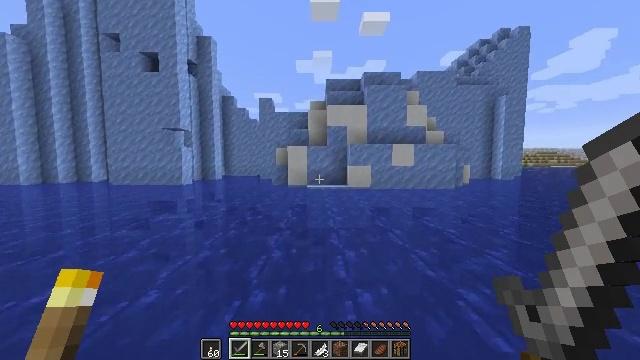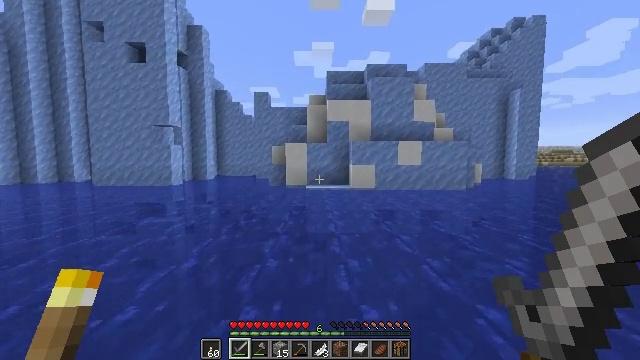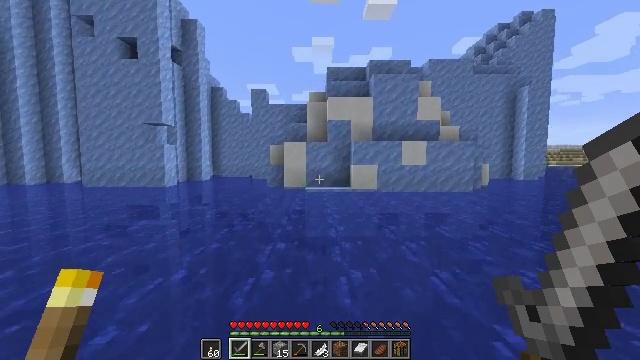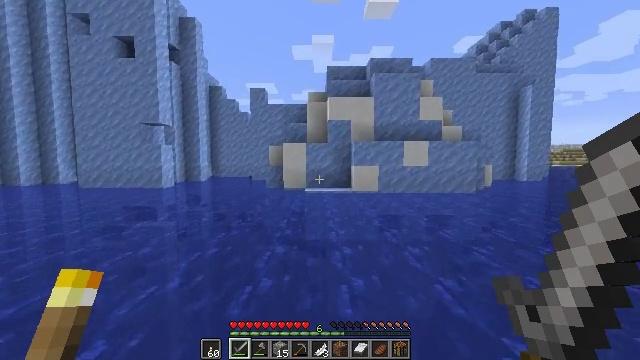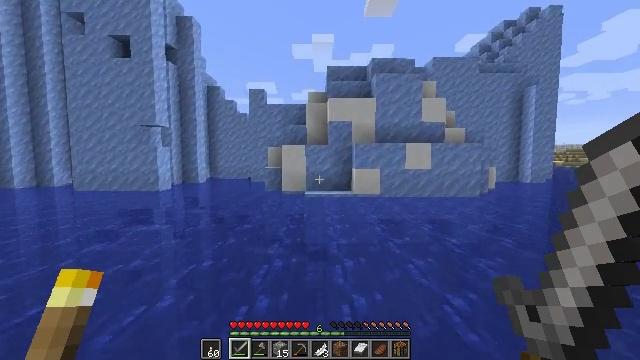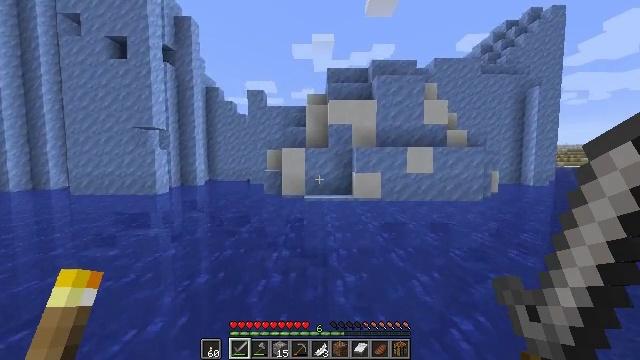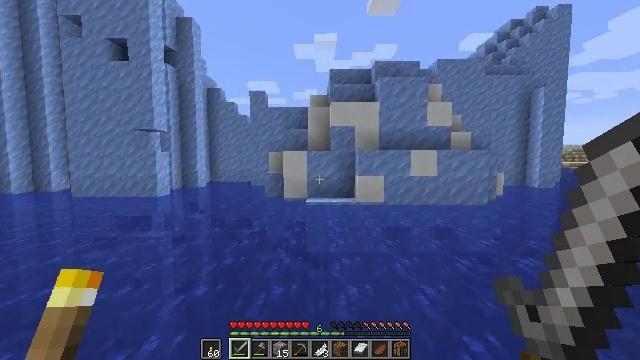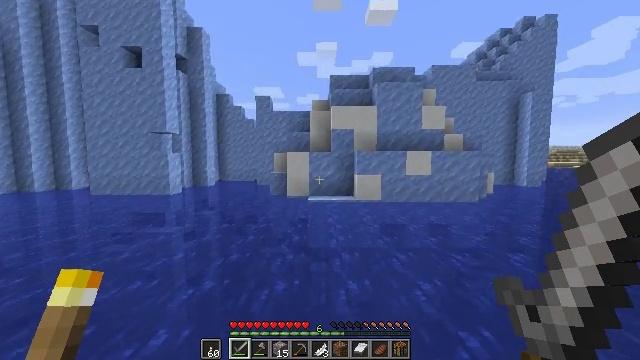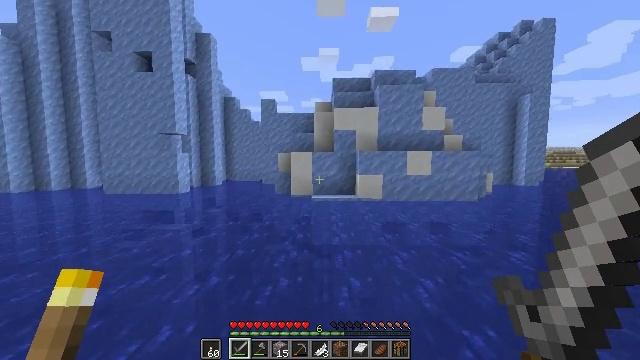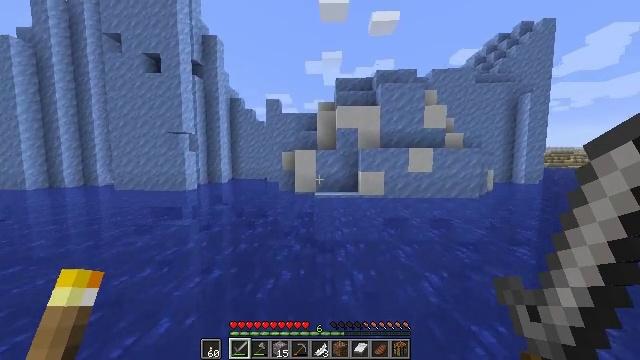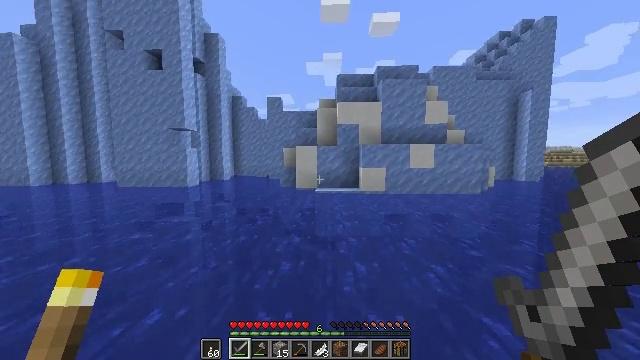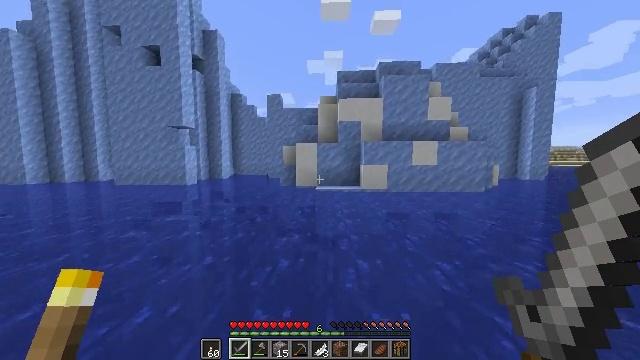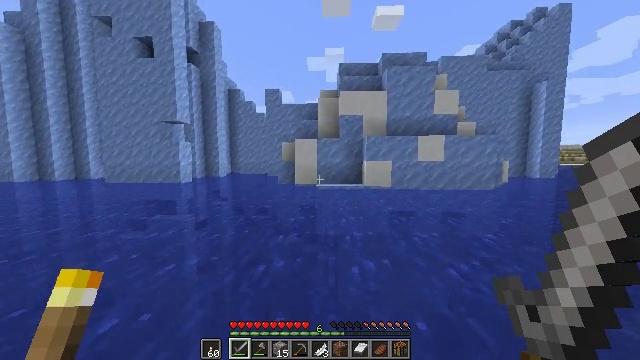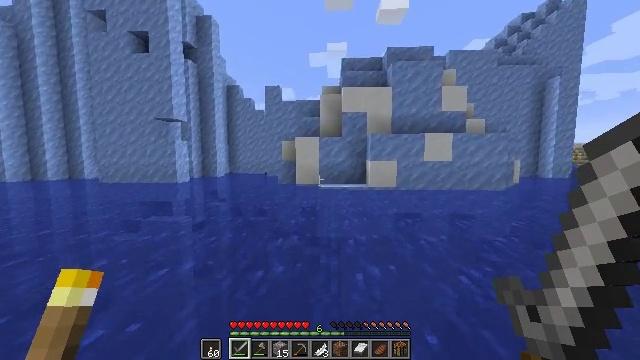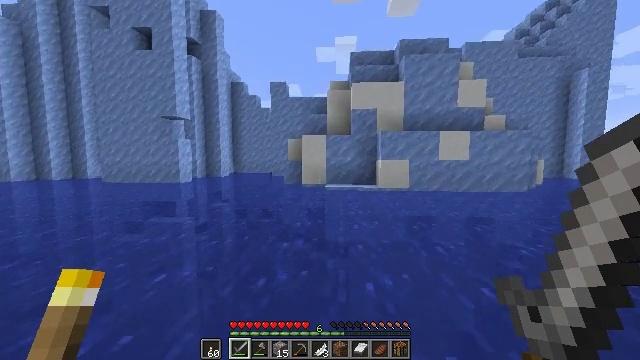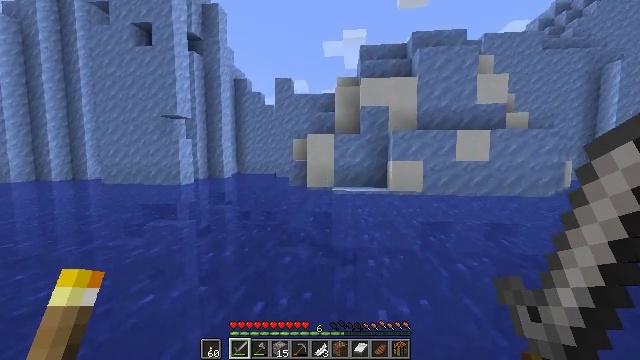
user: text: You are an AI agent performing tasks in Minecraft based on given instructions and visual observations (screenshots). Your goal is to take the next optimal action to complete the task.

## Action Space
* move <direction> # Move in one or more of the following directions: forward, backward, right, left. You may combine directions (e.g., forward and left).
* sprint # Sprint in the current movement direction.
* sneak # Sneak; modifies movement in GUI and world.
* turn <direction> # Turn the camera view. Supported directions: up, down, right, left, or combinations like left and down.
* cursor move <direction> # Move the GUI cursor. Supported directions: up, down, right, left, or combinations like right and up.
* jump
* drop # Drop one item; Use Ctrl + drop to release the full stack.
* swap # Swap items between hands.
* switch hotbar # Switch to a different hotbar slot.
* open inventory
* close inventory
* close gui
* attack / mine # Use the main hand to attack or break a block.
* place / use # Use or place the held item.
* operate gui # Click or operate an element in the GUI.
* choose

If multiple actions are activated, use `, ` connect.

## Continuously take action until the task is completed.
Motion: motion action
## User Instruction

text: Harvest packed ice from cold regions.
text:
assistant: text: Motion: move forward, sprint, jump
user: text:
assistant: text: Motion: move forward, sprint, jump
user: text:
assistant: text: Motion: move forward, sprint, jump
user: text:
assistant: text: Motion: move forward, sprint, jump
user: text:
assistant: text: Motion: move forward, sprint, jump
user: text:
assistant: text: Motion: move forward, sprint, jump
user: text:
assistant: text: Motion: move forward, sprint, jump
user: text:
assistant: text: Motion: move forward, sprint, jump
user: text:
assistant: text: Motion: move forward, sprint, jump
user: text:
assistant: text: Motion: move forward, sprint, jump
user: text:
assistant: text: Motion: move forward, sprint, jump
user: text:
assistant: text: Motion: move forward, sprint, jump
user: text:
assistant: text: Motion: move forward, sprint, jump
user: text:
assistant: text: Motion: move forward, sprint, turn left, jump
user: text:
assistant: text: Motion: move forward, sprint, turn left, jump
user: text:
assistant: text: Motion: move forward, sprint, turn left, jump
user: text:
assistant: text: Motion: move forward, sprint, turn left, jump
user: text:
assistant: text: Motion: move forward, sprint, jump
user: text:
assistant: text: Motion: move forward, sprint, jump
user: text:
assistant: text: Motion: move forward, sprint, jump
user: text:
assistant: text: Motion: move forward, sprint, jump
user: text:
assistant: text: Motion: move forward, sprint, jump
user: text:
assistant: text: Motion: move forward, sprint, jump
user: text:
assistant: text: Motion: move forward, sprint, jump
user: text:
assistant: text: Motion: move forward, sprint, jump
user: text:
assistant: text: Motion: move forward, sprint, jump
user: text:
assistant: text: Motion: move forward, sprint, jump
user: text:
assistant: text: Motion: move forward, sprint, jump
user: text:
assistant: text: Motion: move forward, sprint, jump
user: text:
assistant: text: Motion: move forward, sprint, jump